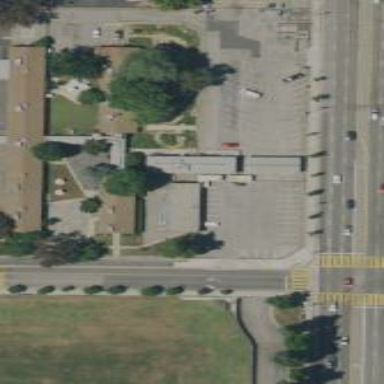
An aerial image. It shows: School.